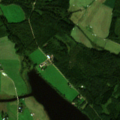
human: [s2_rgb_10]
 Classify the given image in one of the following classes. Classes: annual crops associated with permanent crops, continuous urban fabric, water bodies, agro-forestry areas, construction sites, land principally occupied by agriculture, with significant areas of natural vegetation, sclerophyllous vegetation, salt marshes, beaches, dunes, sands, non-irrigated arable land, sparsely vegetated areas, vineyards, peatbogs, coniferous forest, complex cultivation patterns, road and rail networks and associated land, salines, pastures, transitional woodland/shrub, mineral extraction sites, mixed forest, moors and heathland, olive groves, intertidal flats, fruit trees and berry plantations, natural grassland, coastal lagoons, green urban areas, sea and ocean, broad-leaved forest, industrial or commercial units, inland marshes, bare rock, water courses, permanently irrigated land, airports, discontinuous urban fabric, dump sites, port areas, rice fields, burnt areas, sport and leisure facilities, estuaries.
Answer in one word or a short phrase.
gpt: non-irrigated arable land, mixed forest, water bodies